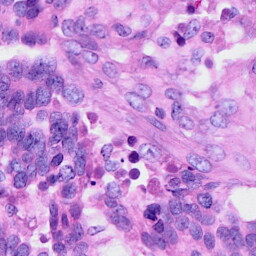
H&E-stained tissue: Ovarian